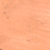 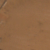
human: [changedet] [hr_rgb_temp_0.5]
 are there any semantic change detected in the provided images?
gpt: A road was built on the left upper corner of this area.